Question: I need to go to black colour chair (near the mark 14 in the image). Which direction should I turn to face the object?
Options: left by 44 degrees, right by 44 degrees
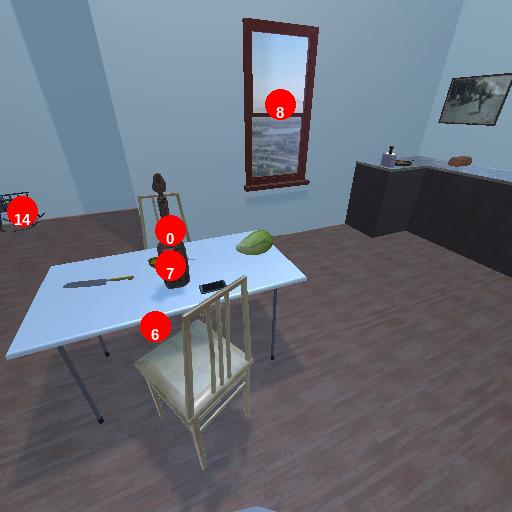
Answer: left by 44 degrees